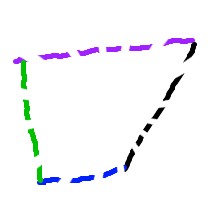
Shape: trapezoid